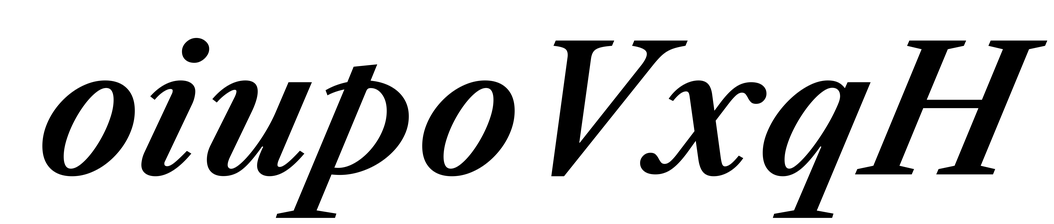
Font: LibreCaslonText-Italic_SemiBold_Italic